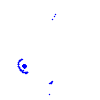
Particle: pion